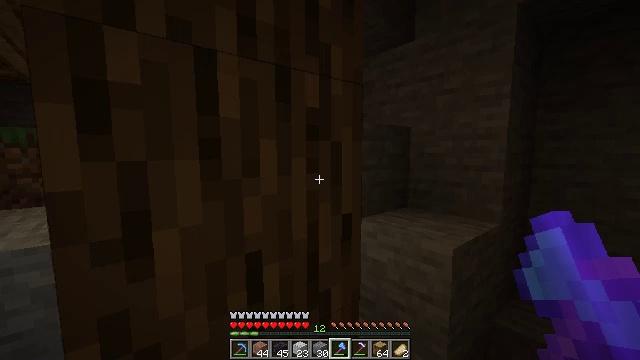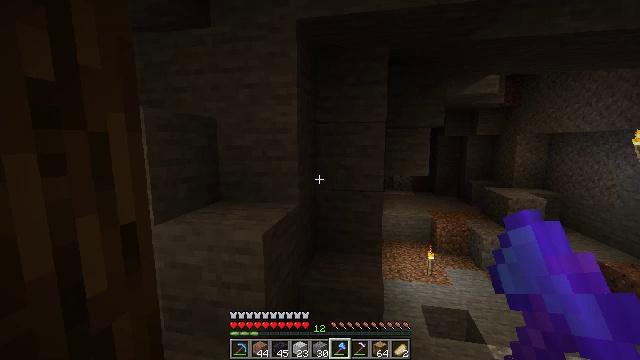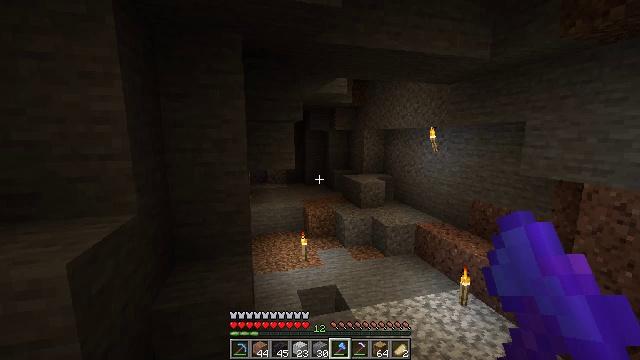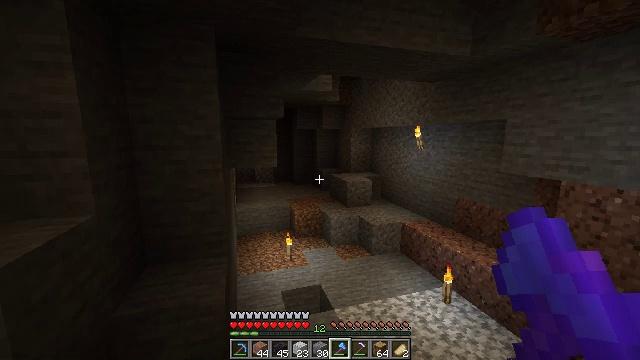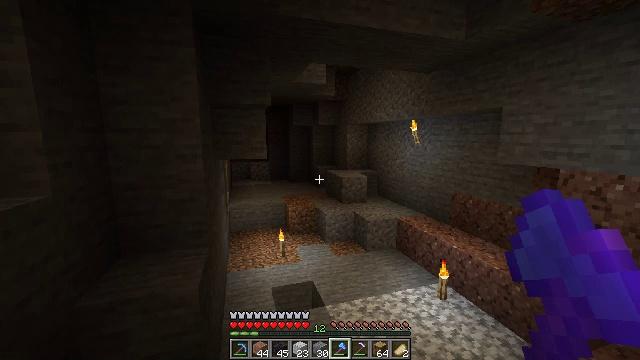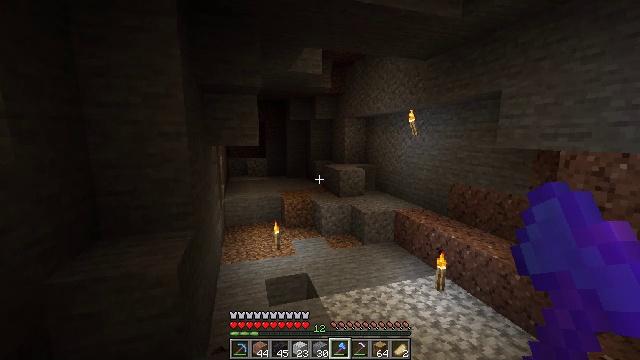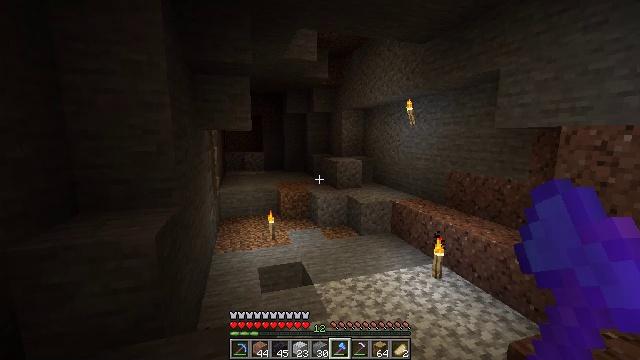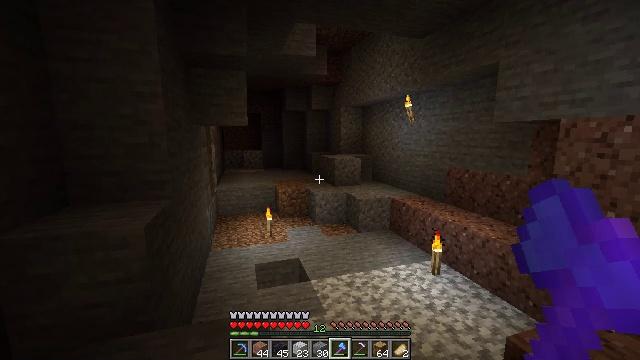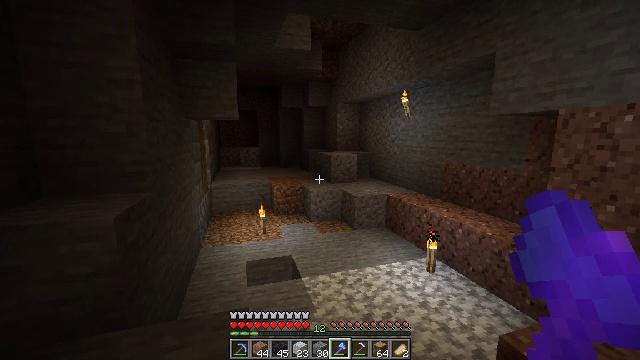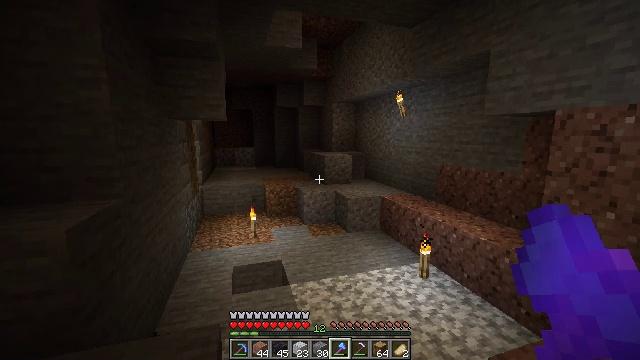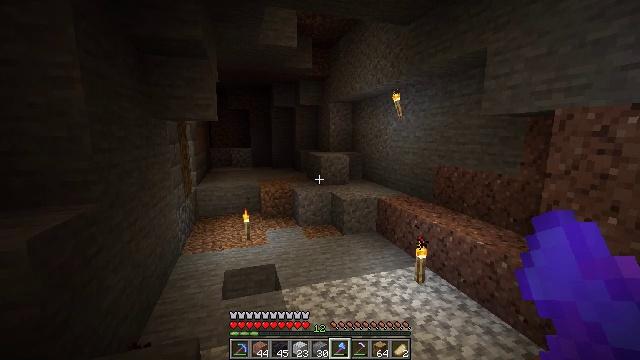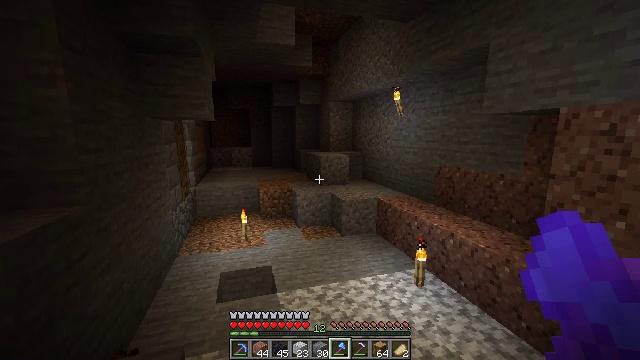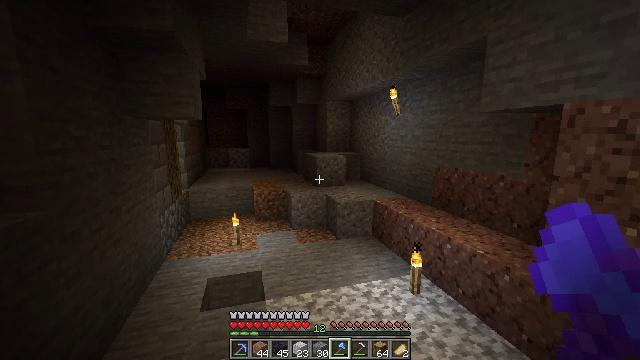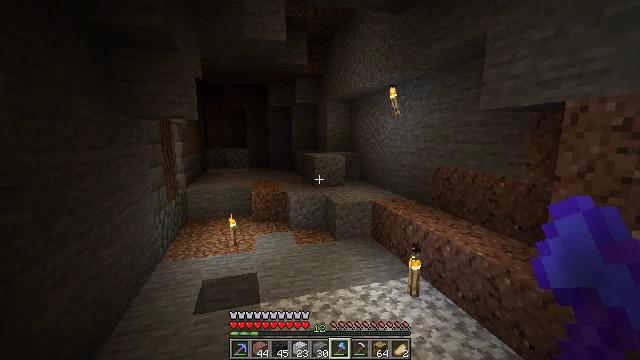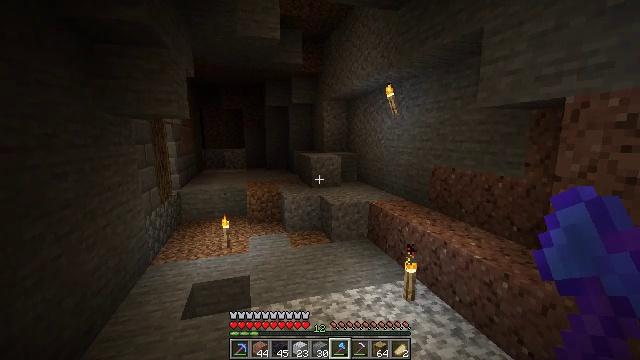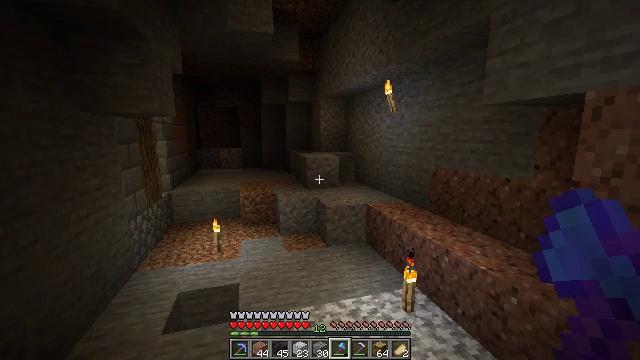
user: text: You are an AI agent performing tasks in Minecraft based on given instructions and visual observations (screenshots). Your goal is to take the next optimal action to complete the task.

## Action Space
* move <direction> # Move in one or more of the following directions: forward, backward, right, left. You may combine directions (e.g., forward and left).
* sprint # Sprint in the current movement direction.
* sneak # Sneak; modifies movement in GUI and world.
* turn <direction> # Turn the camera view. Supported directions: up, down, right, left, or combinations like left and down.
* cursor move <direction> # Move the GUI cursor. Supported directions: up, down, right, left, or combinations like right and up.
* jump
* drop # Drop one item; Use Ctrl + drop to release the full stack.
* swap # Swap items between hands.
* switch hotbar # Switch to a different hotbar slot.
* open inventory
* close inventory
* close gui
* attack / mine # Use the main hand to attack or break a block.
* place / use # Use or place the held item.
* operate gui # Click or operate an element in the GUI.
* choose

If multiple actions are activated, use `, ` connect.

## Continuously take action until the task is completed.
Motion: motion action
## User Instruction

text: Remove the light blue bed with left click.
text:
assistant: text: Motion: move right, turn right and down
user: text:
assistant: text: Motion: move right, turn right and down
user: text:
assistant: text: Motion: move forward and move right, turn right
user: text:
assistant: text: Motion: move forward and move right
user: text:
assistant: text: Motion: move forward and move right
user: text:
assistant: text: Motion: move right
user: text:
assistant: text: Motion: move forward and move right
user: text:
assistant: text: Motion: move forward and move right
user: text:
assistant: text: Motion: move forward and move right
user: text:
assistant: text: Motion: move forward and move right
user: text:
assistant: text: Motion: move forward and move right
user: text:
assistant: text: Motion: move forward and move right
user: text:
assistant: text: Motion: move forward and move right
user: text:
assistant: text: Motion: move forward
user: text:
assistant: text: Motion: move forward
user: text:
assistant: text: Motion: move forward
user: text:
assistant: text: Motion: move forward, turn left
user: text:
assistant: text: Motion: move forward, turn left and up
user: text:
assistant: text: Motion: move forward, turn left and up
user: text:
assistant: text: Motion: move forward, turn left
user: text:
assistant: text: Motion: move forward
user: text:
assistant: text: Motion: move forward
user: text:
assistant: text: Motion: move forward
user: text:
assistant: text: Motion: move forward and move right
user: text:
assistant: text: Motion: move right
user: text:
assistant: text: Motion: move forward and move right
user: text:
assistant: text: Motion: move forward and move right
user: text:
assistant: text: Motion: move forward
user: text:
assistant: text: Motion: no_op
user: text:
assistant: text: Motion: move forward